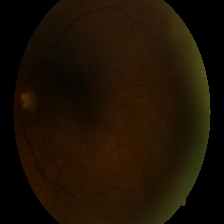
Diabetic retinopathy grade: Moderate